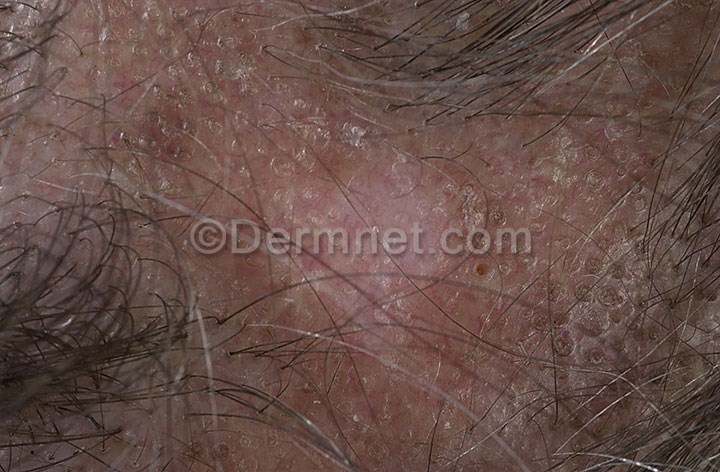
Disease: Lupus and other Connective Tissue diseases